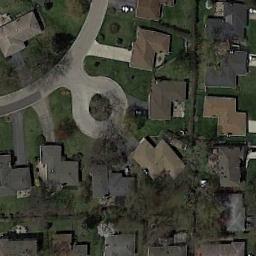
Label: medium_residential